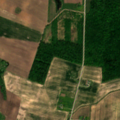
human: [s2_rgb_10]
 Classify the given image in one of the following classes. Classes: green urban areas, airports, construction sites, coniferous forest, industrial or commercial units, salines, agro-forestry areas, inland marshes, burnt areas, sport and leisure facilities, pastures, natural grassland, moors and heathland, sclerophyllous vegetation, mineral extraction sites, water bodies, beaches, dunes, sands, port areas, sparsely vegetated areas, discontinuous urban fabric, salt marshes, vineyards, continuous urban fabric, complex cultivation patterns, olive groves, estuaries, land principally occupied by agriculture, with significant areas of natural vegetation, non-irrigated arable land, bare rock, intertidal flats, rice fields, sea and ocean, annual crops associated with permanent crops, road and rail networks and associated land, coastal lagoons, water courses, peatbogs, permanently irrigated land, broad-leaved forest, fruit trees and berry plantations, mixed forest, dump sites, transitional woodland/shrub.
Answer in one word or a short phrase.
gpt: non-irrigated arable land, land principally occupied by agriculture, with significant areas of natural vegetation, broad-leaved forest